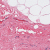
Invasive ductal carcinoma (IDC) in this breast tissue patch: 0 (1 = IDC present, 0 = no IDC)